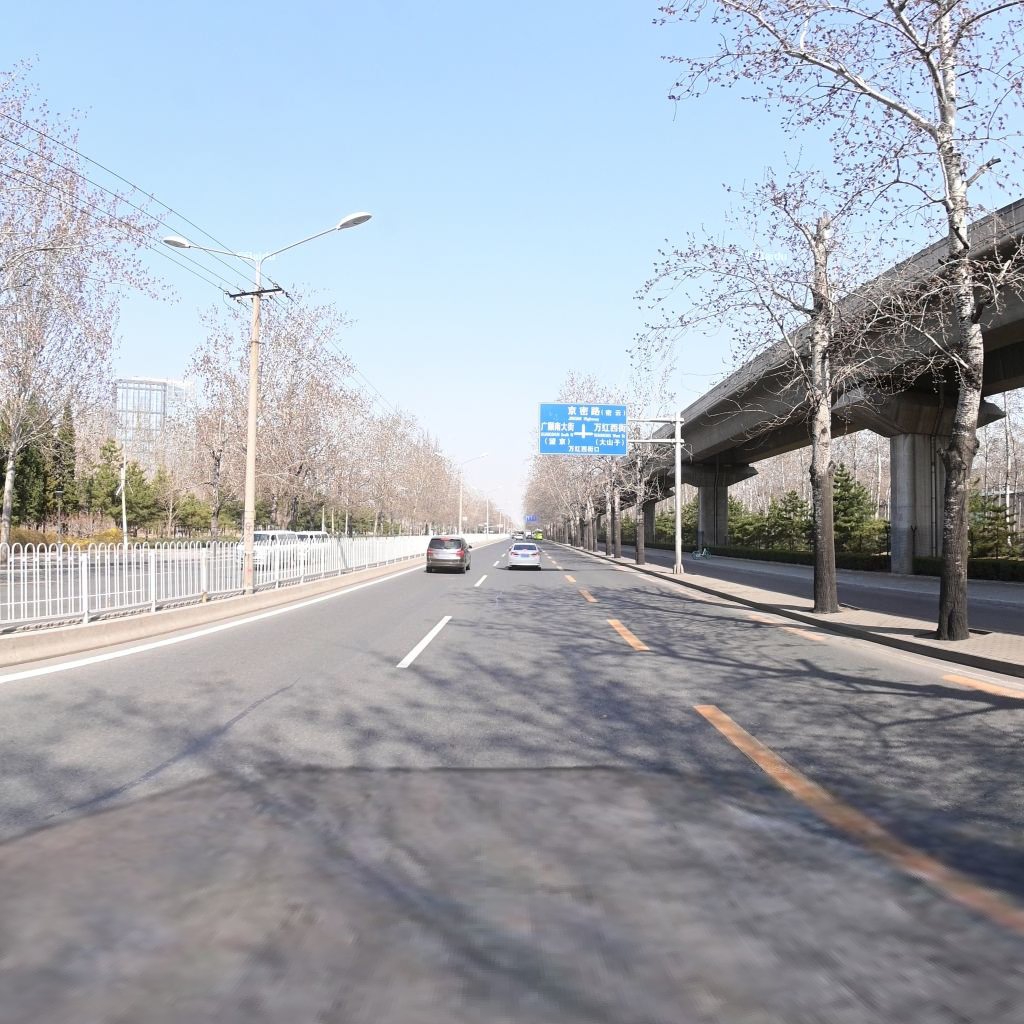
Region: Chaoyang
Road damage annotations: longitudinal patch, longitudinal patch